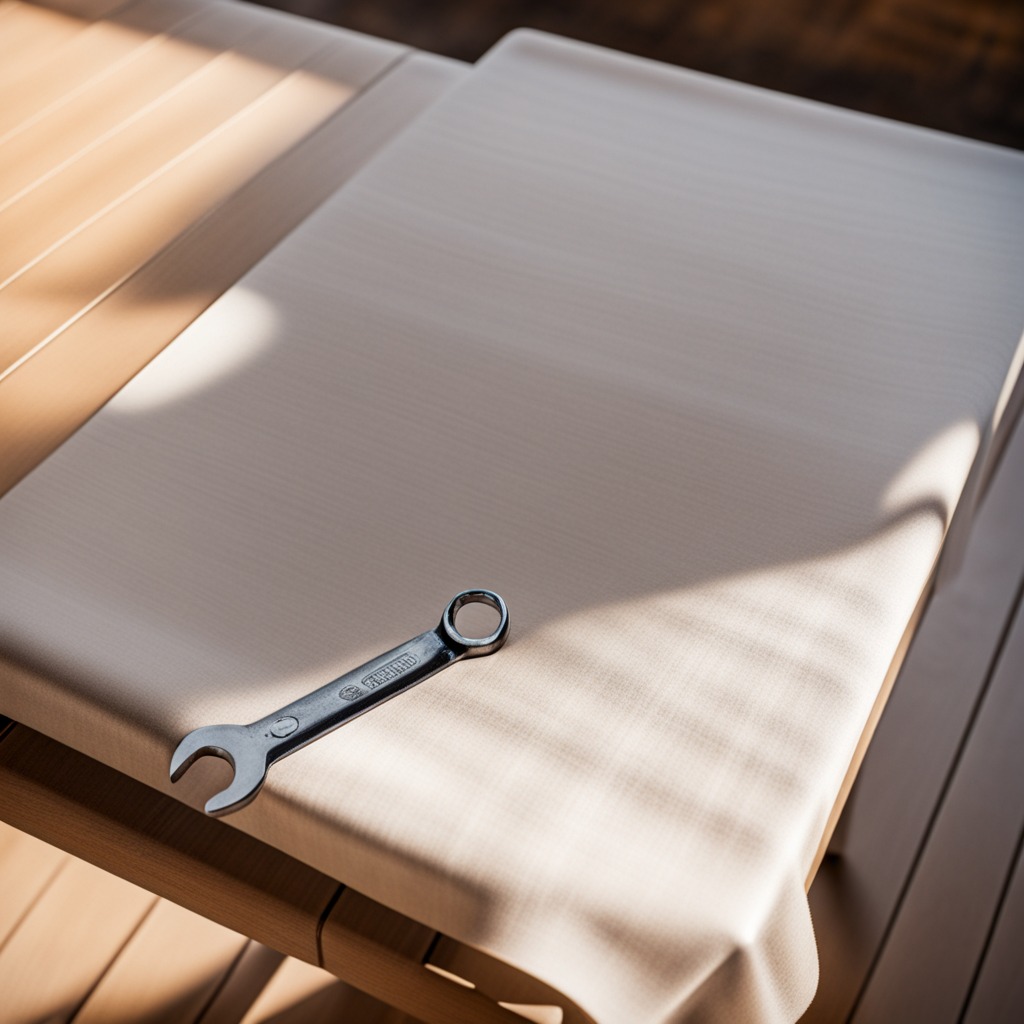
An wrench is lying on the wooden table.